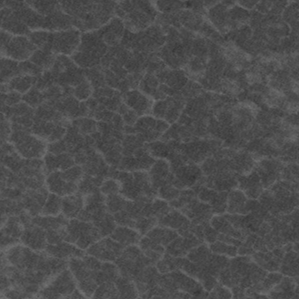
Label: frost